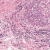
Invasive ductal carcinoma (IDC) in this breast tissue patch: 0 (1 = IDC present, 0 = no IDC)